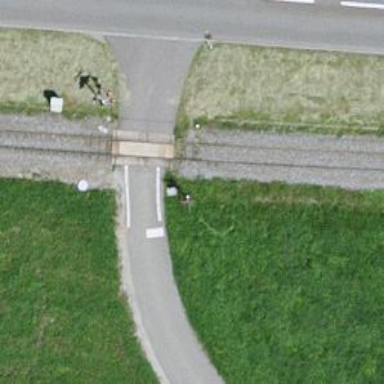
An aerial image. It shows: Level crossing along the railway.